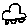
Label: car